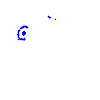
Particle: proton